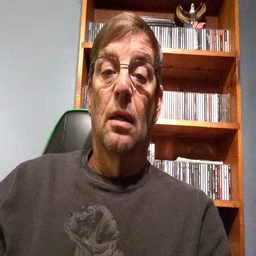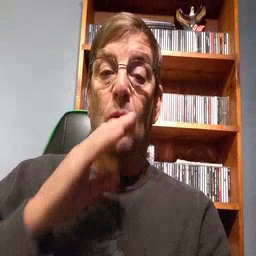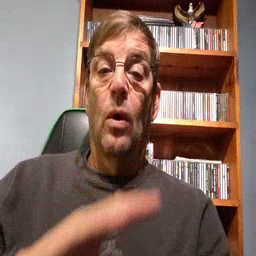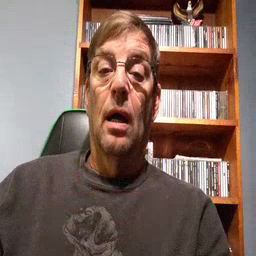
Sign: quiet